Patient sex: M
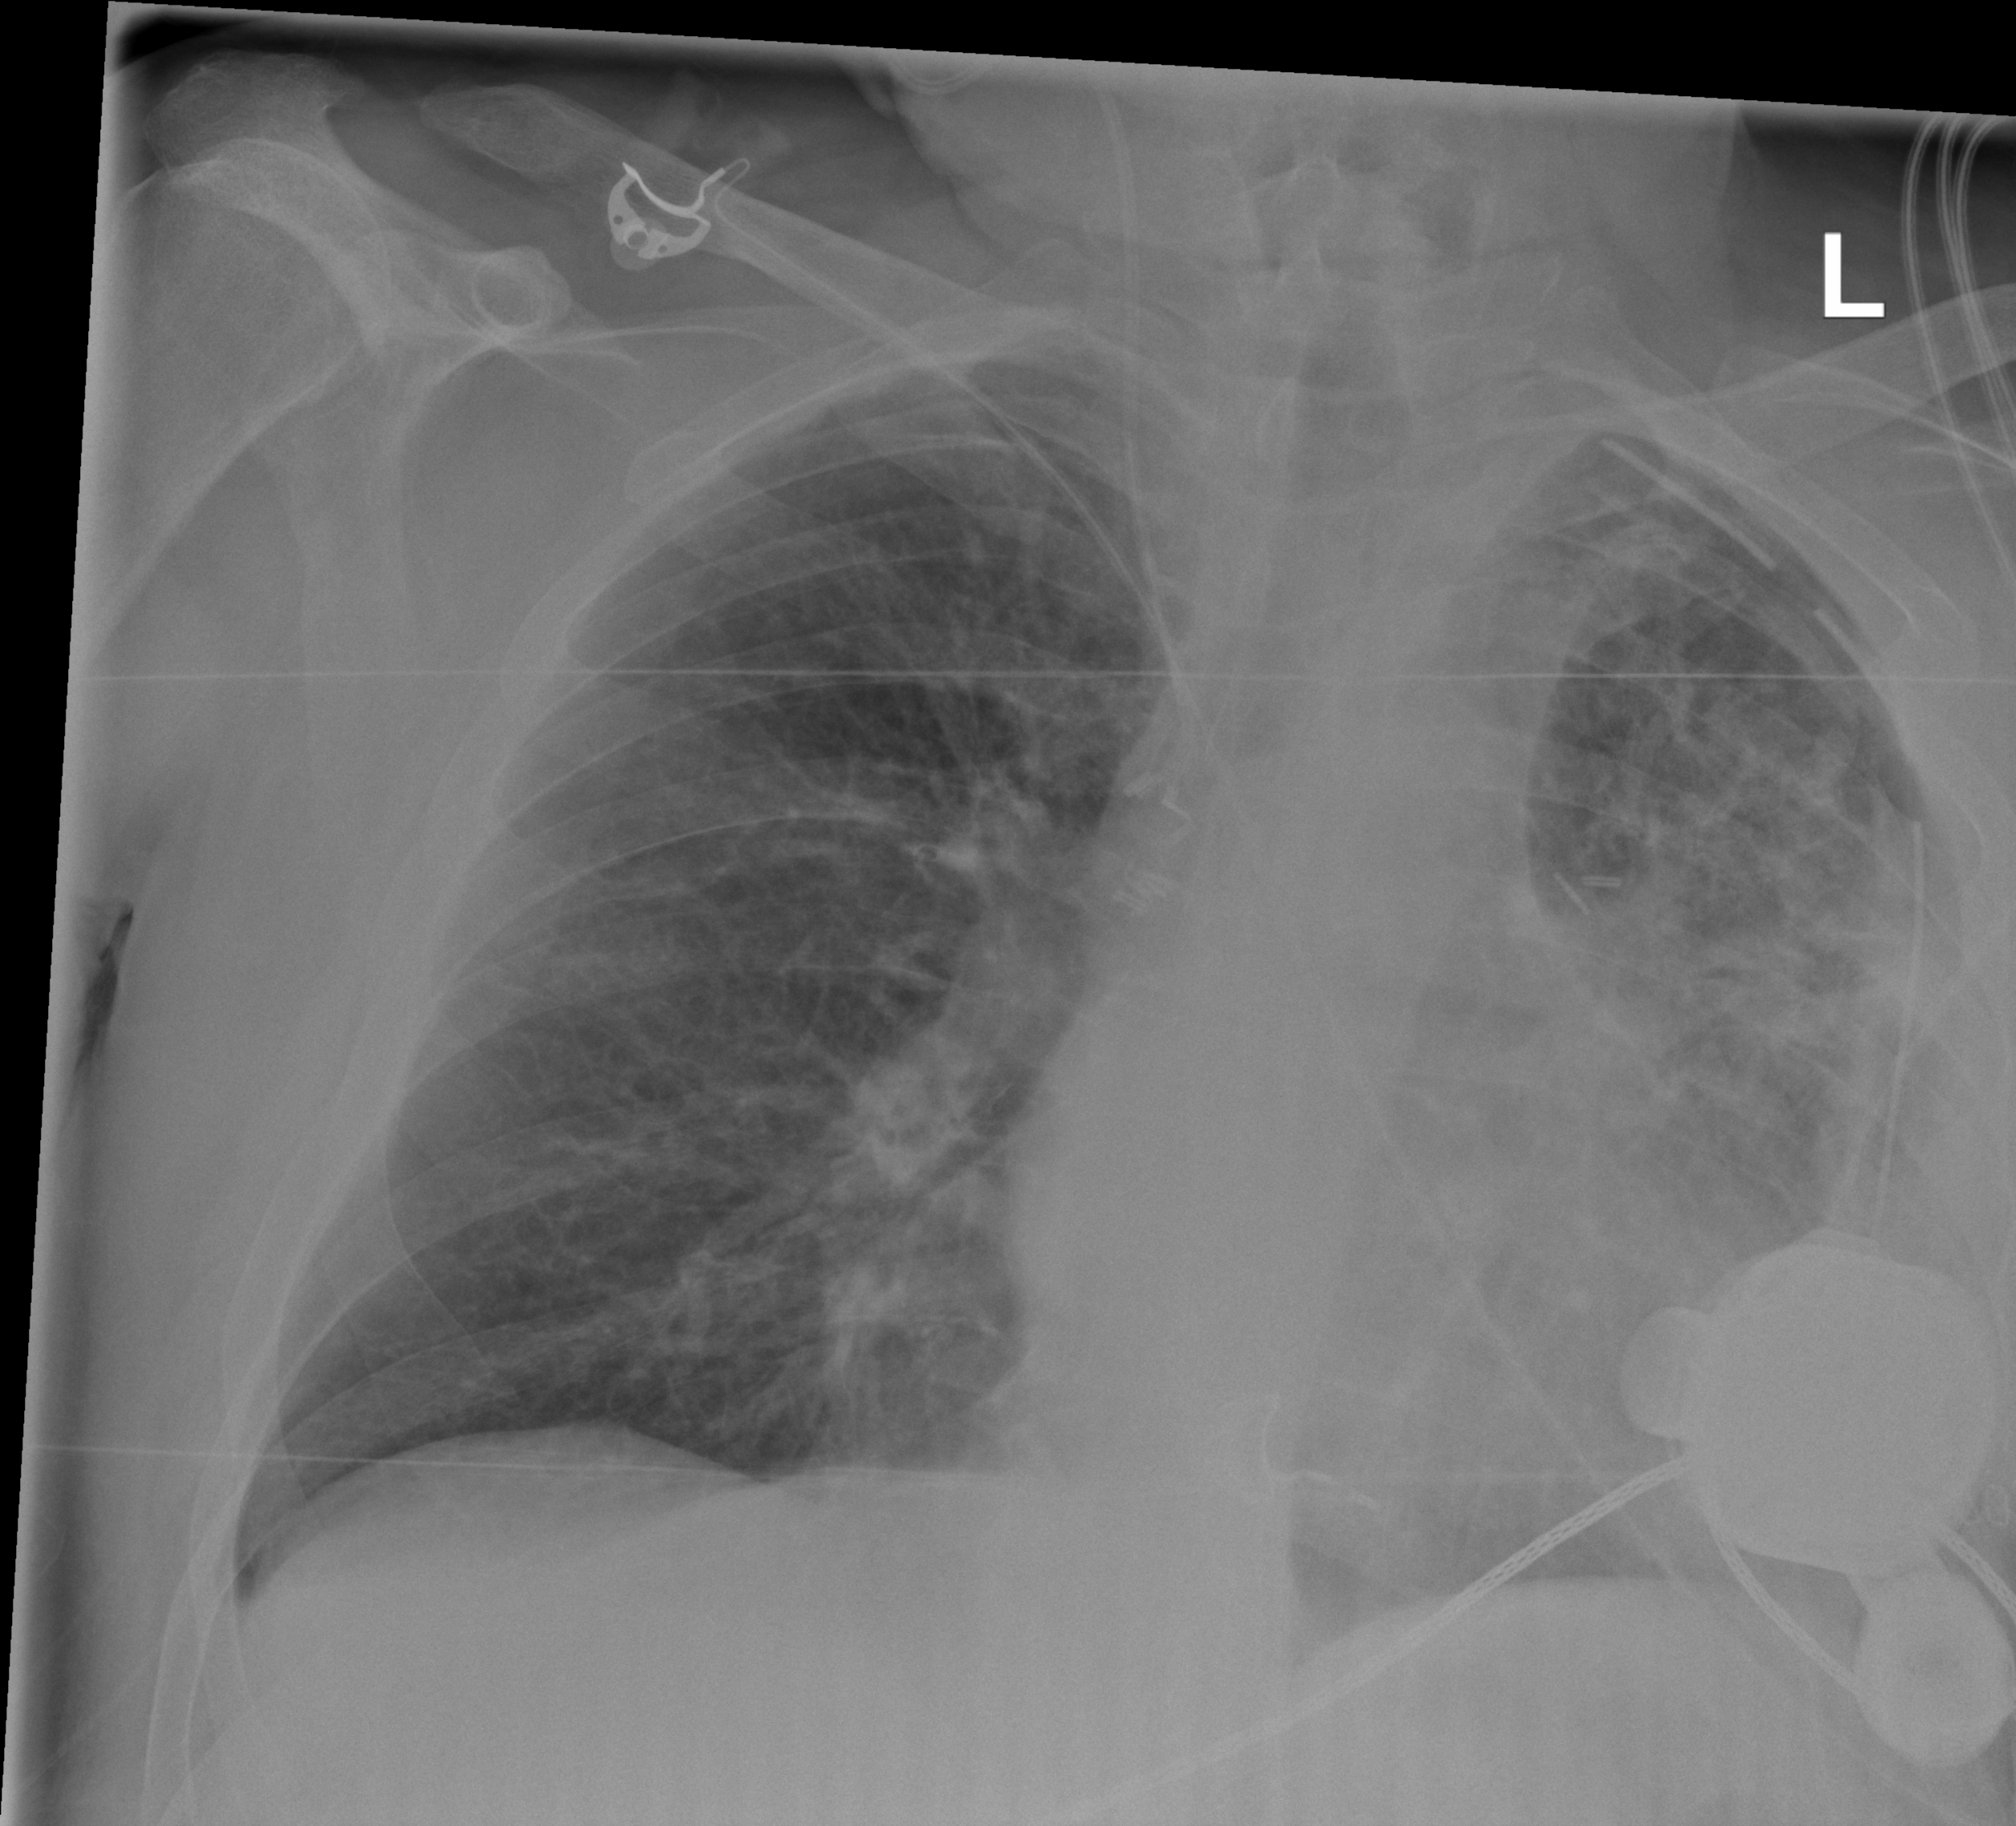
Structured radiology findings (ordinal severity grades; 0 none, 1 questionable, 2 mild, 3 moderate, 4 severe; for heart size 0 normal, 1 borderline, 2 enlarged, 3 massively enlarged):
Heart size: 0
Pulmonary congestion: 2
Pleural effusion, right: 0
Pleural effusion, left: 0
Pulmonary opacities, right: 2
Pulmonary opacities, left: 3
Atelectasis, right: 2
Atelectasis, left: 2